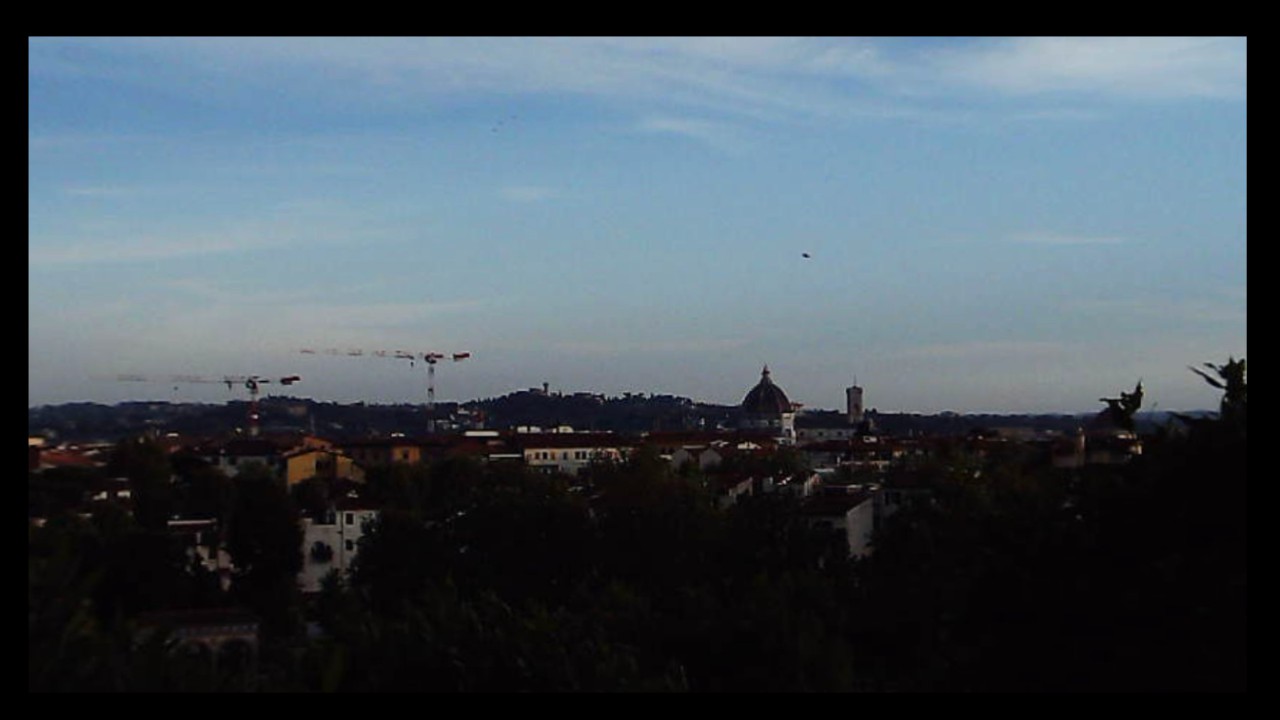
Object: DarwinFPV cineape20